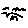
Label: bird